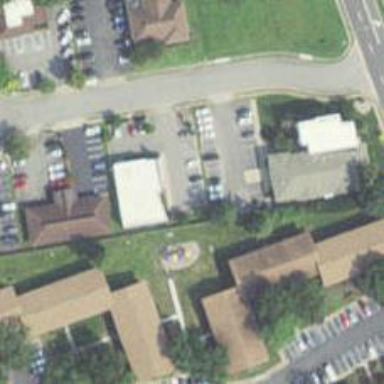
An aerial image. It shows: Parking space.